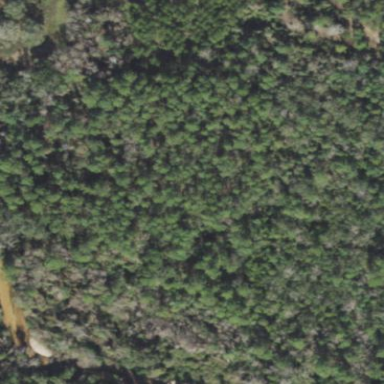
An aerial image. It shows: Woodland consisting mainly of needle-leaved trees.